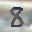
Label: 8